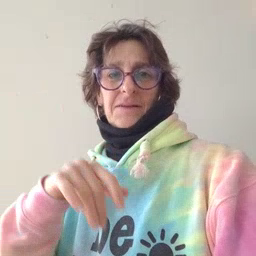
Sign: empty